Field crop: tomato
Growth stage: 1
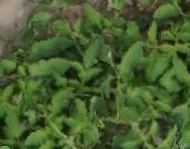
Species: tomato